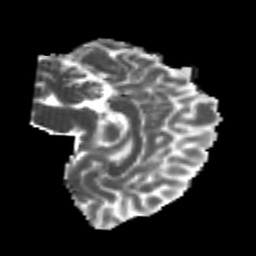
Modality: MD
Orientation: sagittal
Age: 25
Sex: female
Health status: healthy
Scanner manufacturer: philips
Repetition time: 7.384 s
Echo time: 0.08599 s